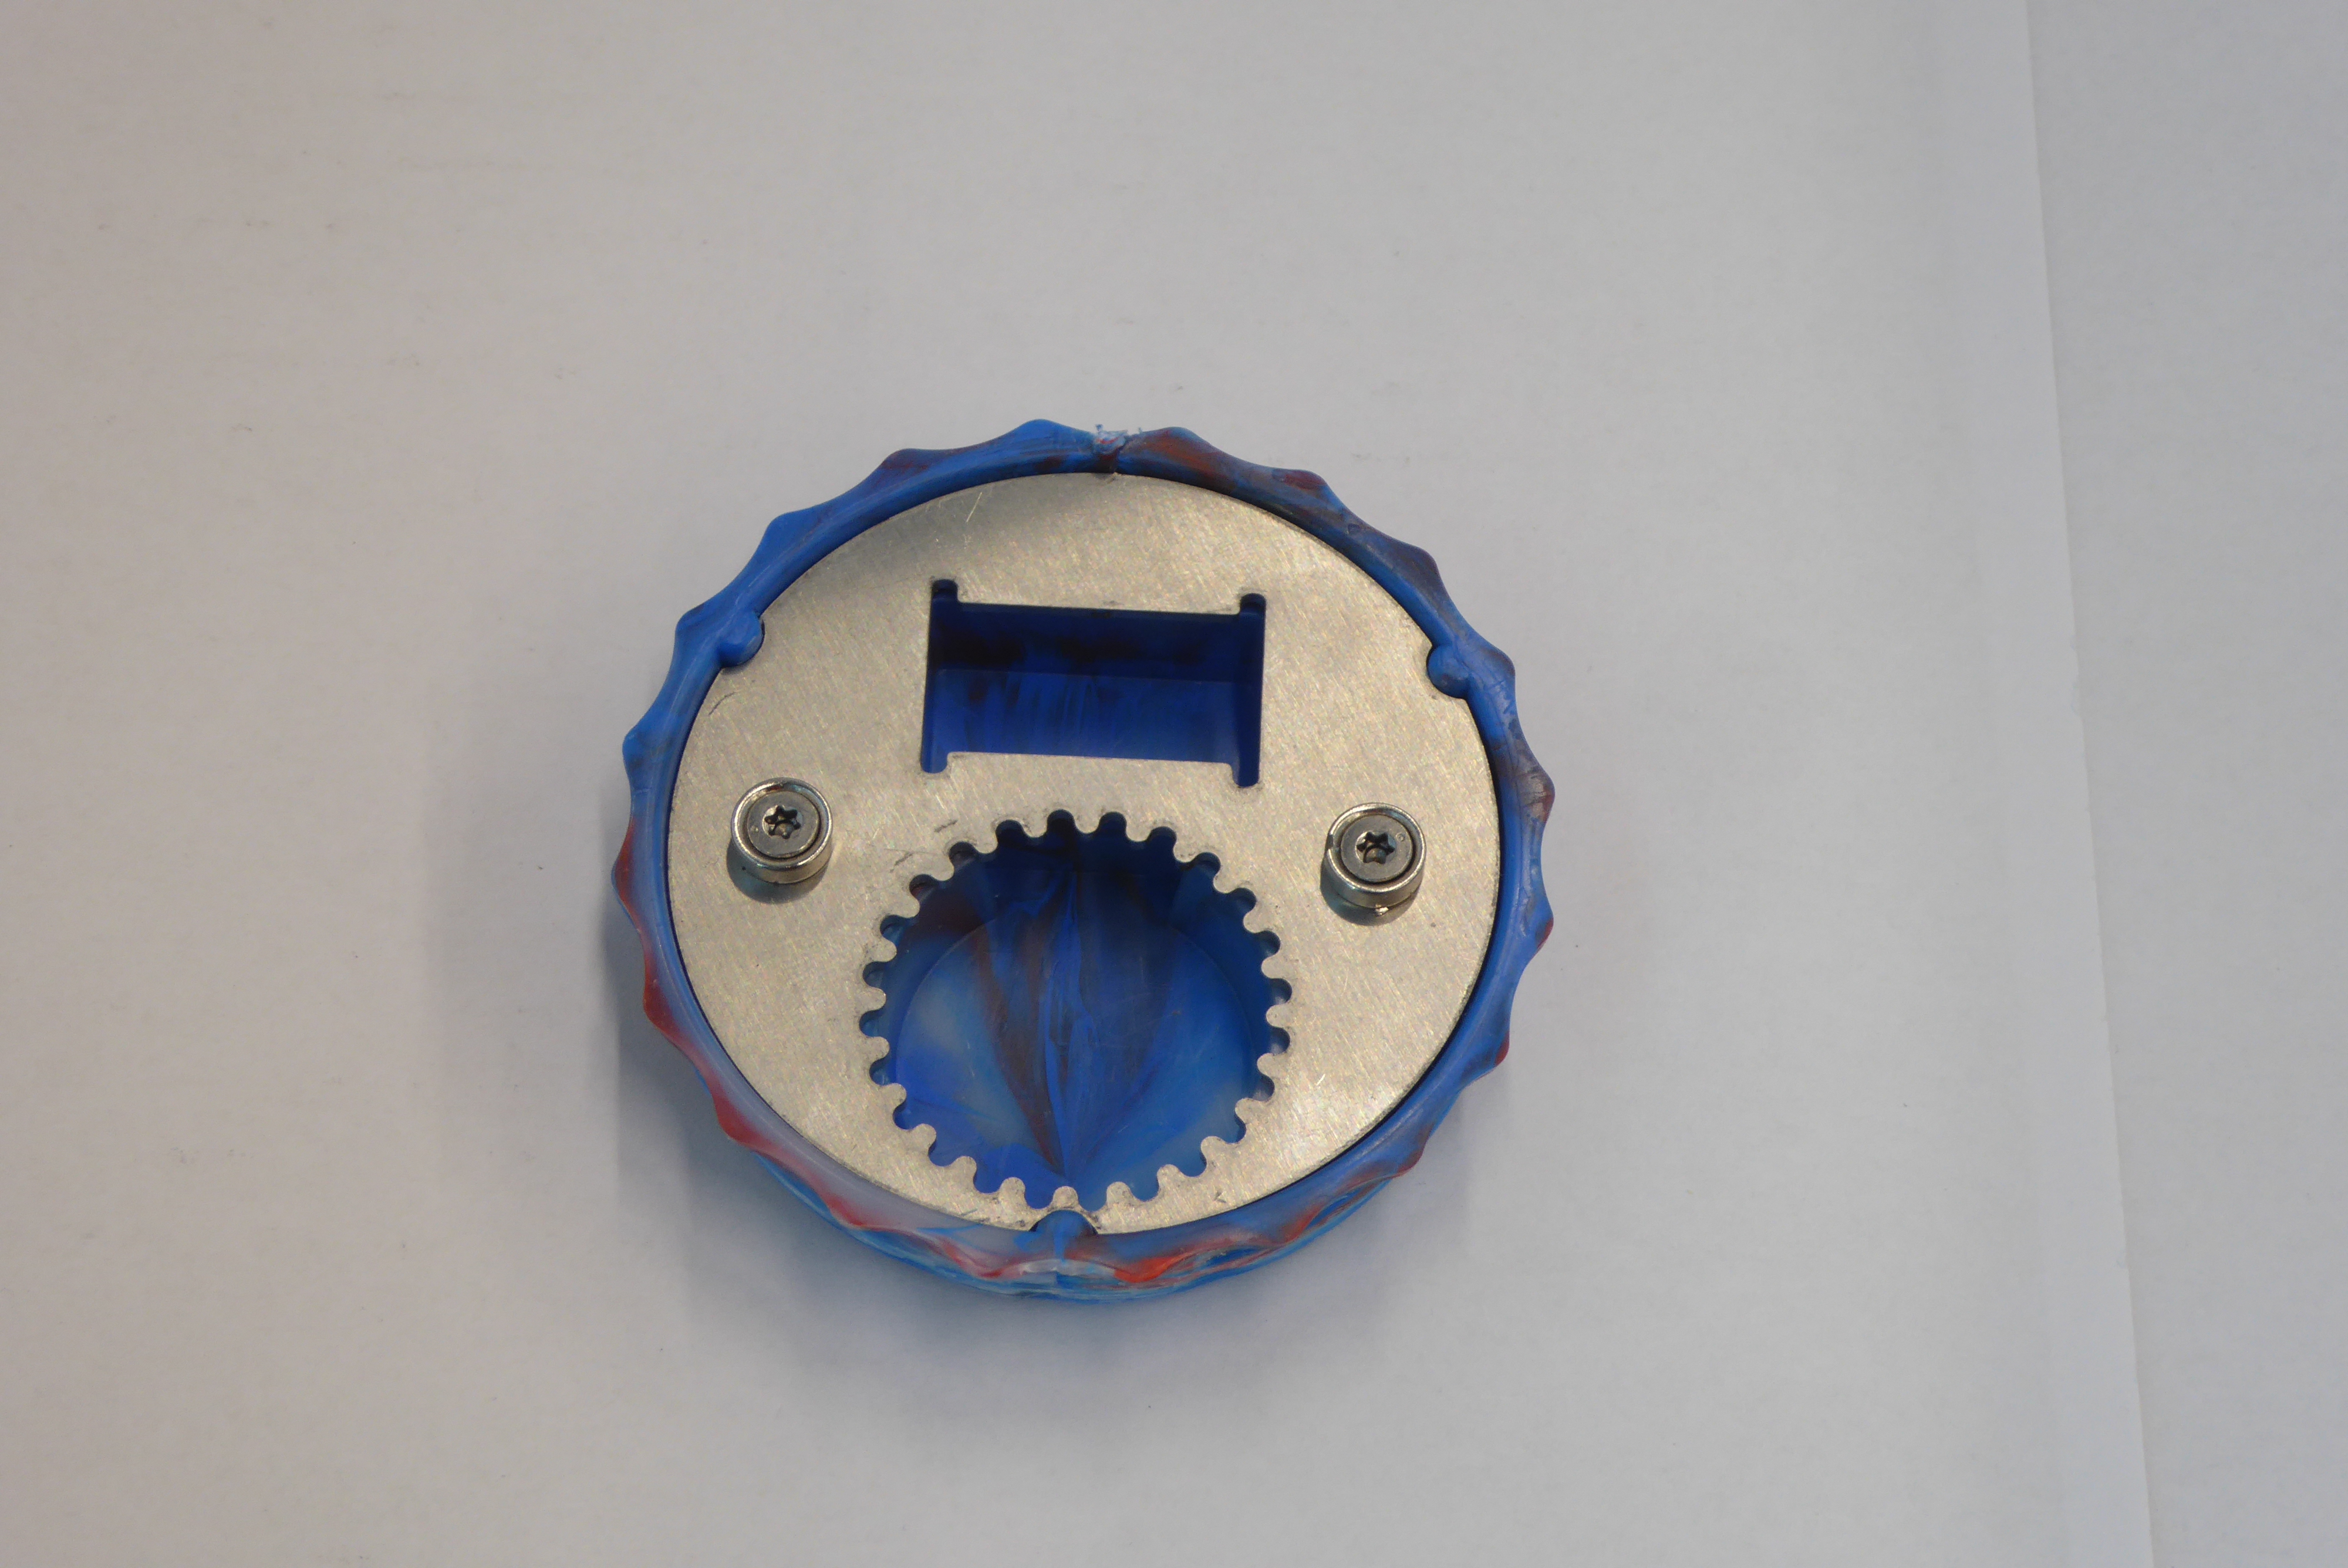
Label: Bottle Opener